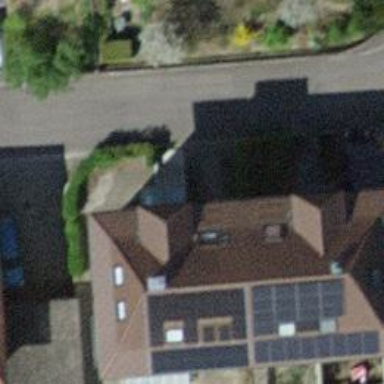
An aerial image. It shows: Semidetached house with half-hipped roof made of roof tiles.